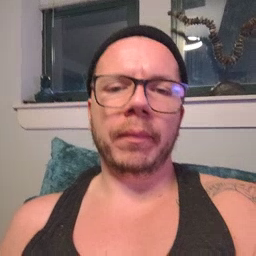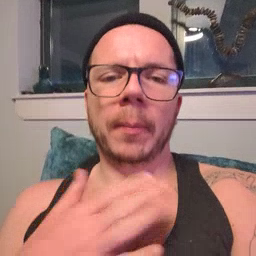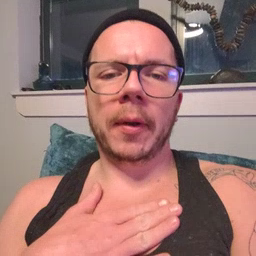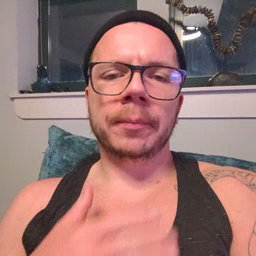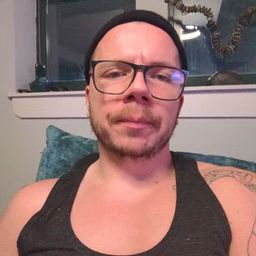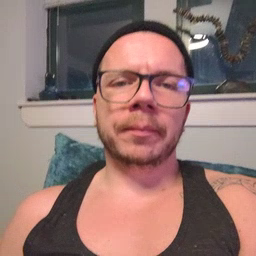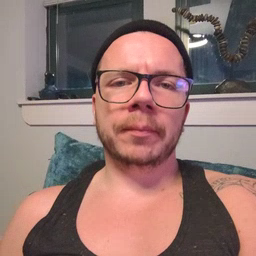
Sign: minemy